【题型】填空题　【知识点】立体几何　【难度】medium
如图是一种“四脚帐篷”的示意图, 其中半圆 $AOC$ 和半圆 $BOD$ 的直径均为 2.8 米, 平面 $AOC$ 和平面 $BOD$ 均垂直于平面 $ABCD$, 用任意平行于帐篷底面 $ABCD$ 的平面截帐篷, 假设所得截面均为正方形, 则该帐篷围成几何体的体积为 \underline{\quad\quad\quad} 立方米. (精确到 0.1 立方米)

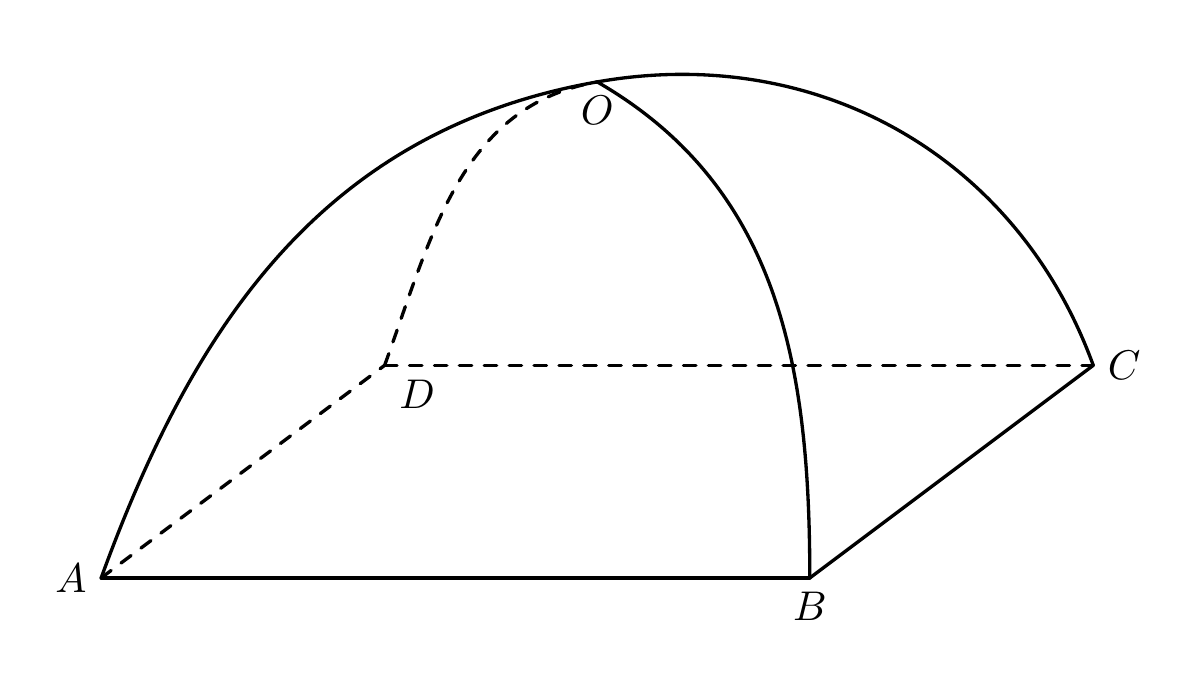
【解答】
【详解】 设截面与底面的距离为 $h$, 在帐篷中的截面为 $A'B'C'D'$,

设底面中心为 $O$, 截面 $A'B'C'D'$ 中心为 $O'$, 则 $OC' = 1.4, O'C' = \sqrt{1.4^2 - h^2}$,

所以 $B'C' = \sqrt{2}\sqrt{1.4^2 - h^2}$, 所以截面为 $A'B'C'D'$ 的面积为 $2(1.4^2 - h^2)$.

设截面截正四棱柱得四边形为 $A_1B_1C_1D_1$, 截正四棱锥得四边形为 $A_2B_2C_2D_2$,

底面中心 $O$ 与截面 $A_2B_2C_2D_2$ 中心 $O_2$ 之间的距离为 $OO_2 = h$,

在正四棱柱中, 底面正方形边长为 $1.4 \times \sqrt{2}$, 高为 1.4, $AO=1.4$,

所以 $\angle AOA_2 = \angle COC_2 = 45^\circ$, 所以 $\angle A_2OC_2 = 90^\circ$, $\triangle A_2OC_2$ 为等腰直角三角形,

所以 $A_2C_2 = 2h$, 所以四边形 $A_2B_2C_2D_2$ 边长为 $\sqrt{2}h$,

所以四边形 $A_2B_2C_2D_2$ 面积为 $2h^2$,

所以图 2 中阴影部分的面积为 $S_{A_1B_1C_1D_1} - S_{A_2B_2C_2D_2} = 2 \times 1.4^2 - 2h^2$, 与截面 $A'B'C'D'$ 面积相等,

由祖暅原理知帐篷体积为正四棱柱的体积减去正四棱锥的体积,

即 $V_{\text{帐篷}} = V_{\text{正四棱柱}} - V_{\text{正四棱锥}} = (\sqrt{2} \times 1.4)^2 \times 1.4 - \frac{1}{3} (\sqrt{2} \times 1.4)^2 \times 1.4 = \frac{4}{3} \times 1.4^3 \approx 3.7$.

帐篷围成几何体的体积为: 3.7 (立方米).

故答案为: 3.7.
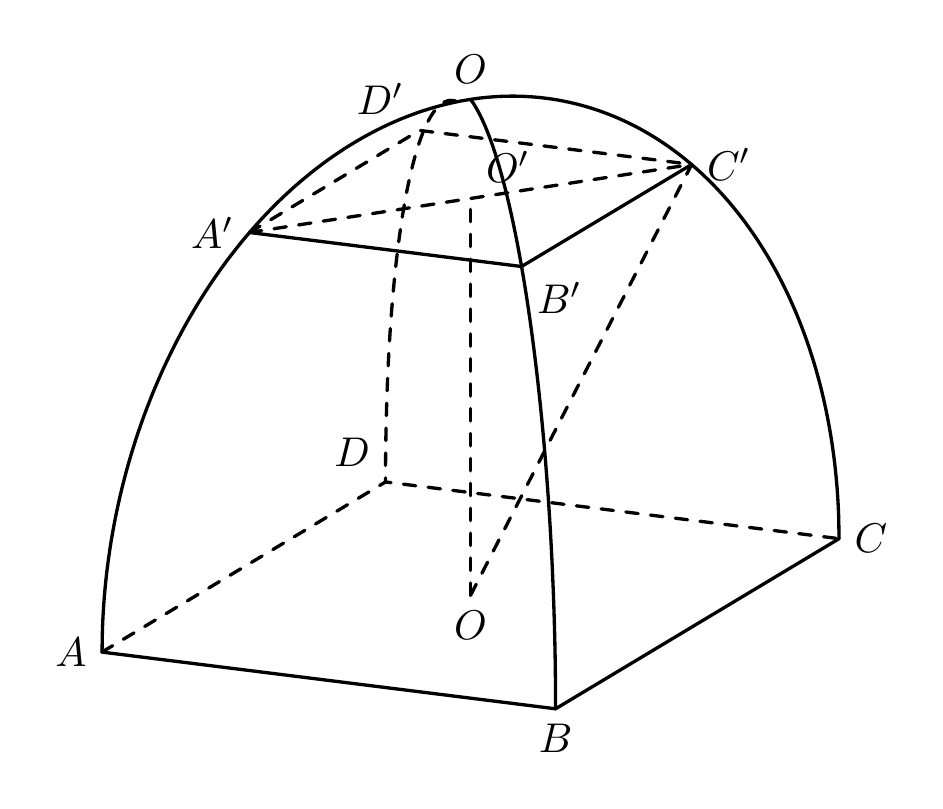
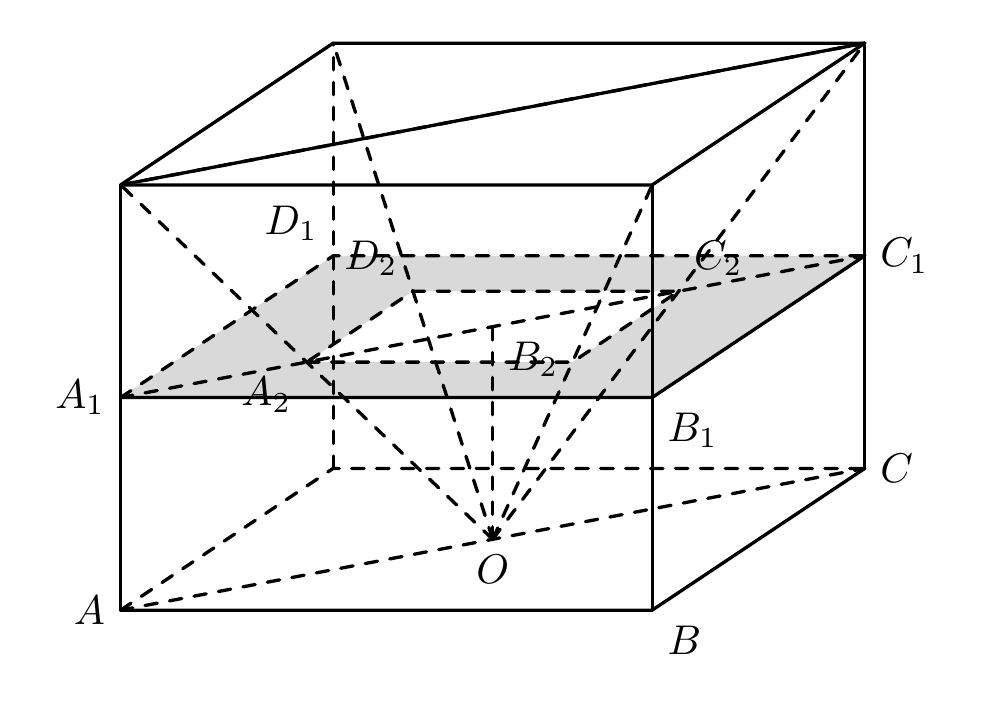